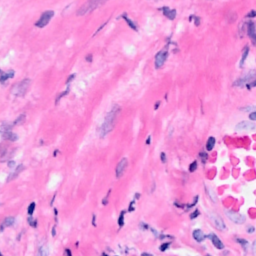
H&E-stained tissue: Breast